Question: In my formType I use the following to render my Date Field Type.
'''
$builder->add('date_naissance', 'date', array(
'input' => 'datetime',
'widget' => 'single_text',
));
'''
Here belox how it is rendered. My problem is that i want to use a jquery picker and the thing is that the input seems to contain already by default some ugly widget to select the date. My question is simple. How can I get reed of that default date picker. Thank you in advance for your replies. Cheers. Marc

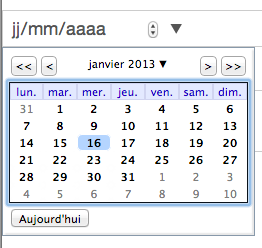
Answer: That's not really a problem coming from Symfony. I don't have that kind of datepicker when I generate my date fields. Check your page in different browsers and/or check for some bundles you may have implemented, that generate this field.